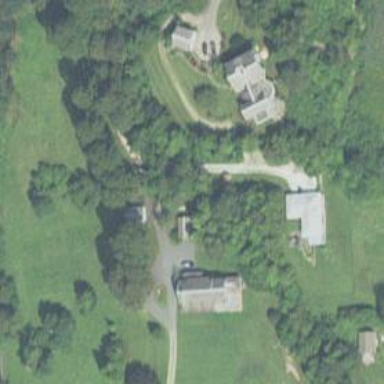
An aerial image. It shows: Driveway.